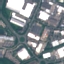
Label: Industrial